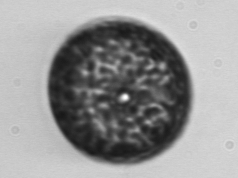
Label: Coscinodiscus